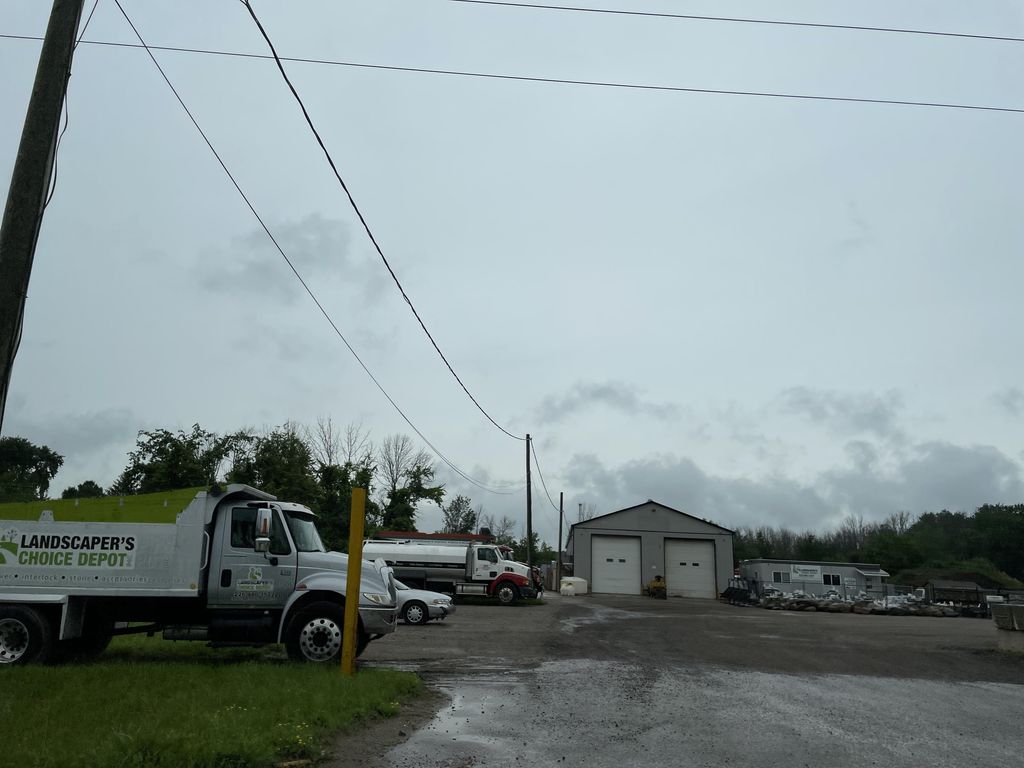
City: kitchener-waterloo